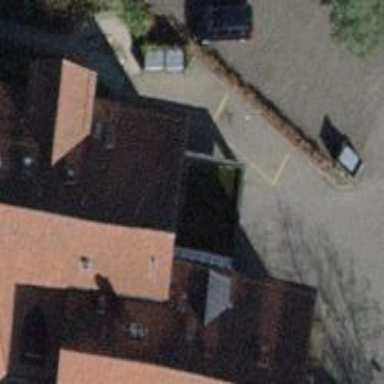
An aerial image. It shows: Parking entrance.